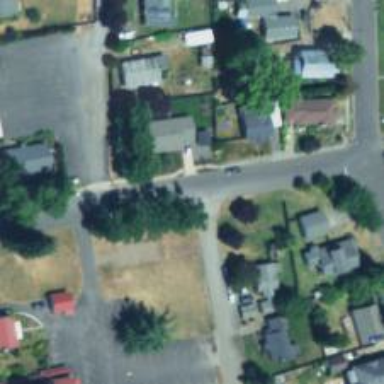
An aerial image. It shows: Residential road with asphalt surface. Sidewalk is present on the left side.